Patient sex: M
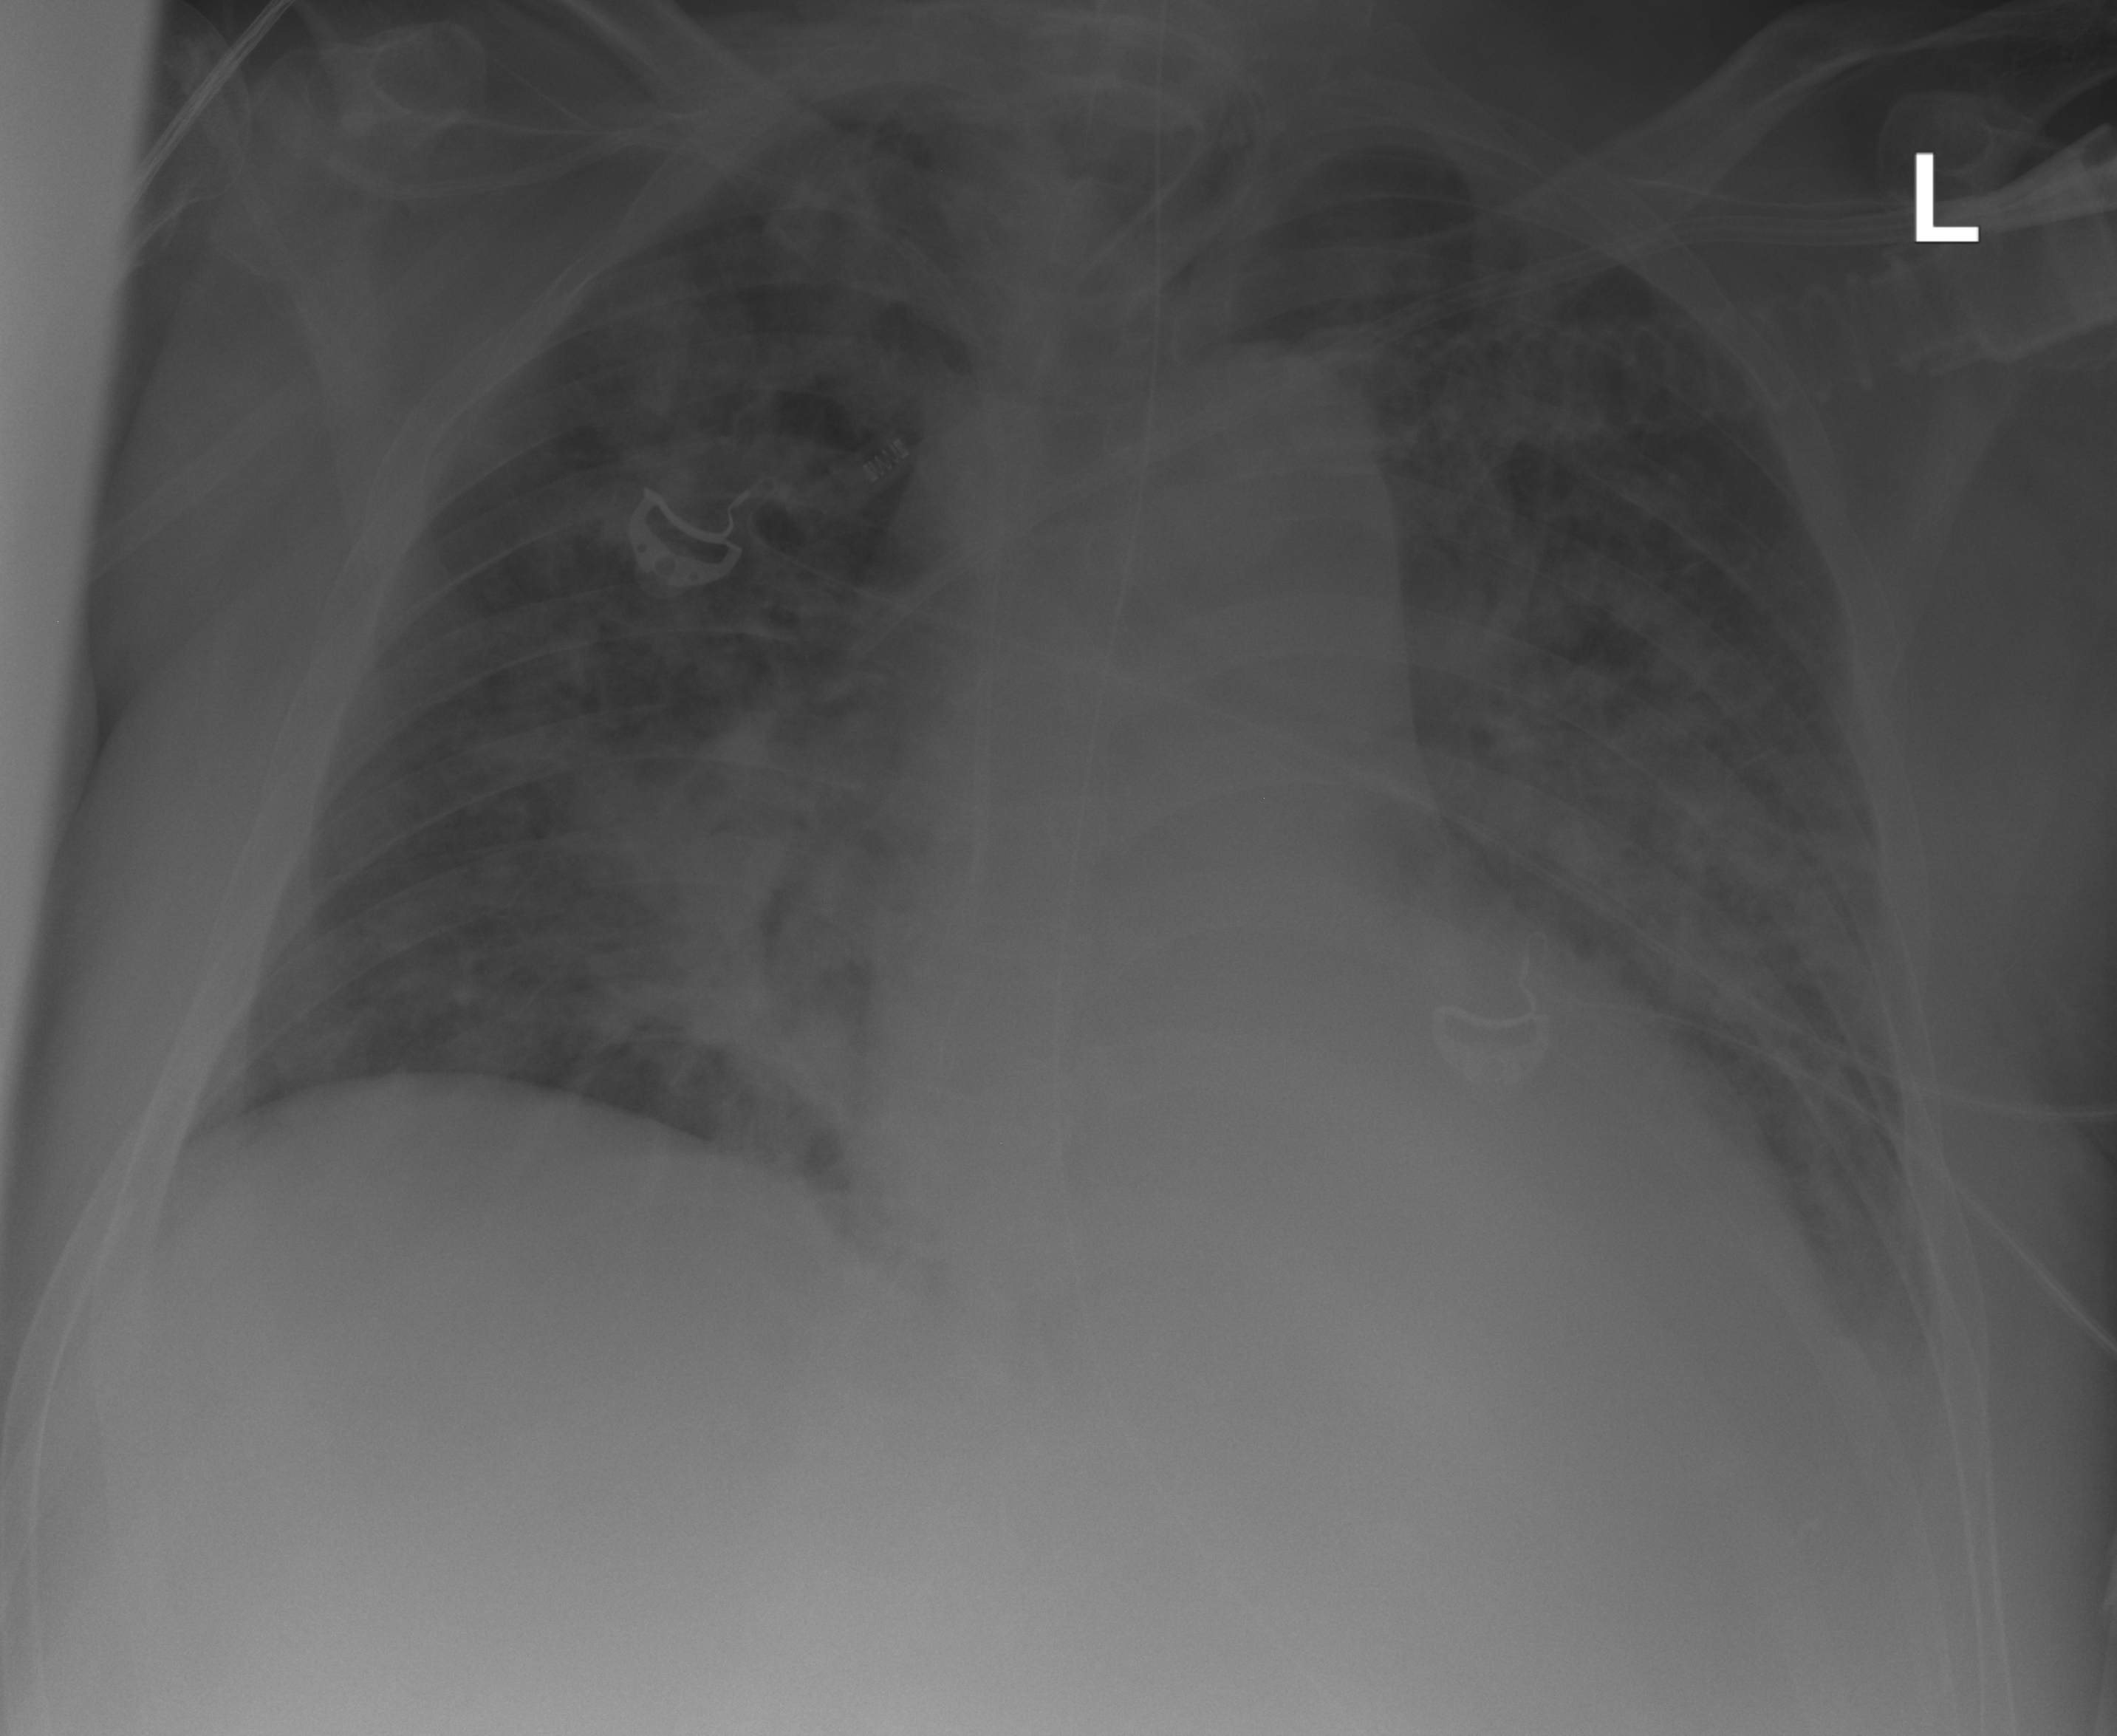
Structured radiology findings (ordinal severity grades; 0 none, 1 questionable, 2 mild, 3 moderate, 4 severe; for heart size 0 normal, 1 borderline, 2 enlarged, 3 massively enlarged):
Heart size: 0
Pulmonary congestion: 0
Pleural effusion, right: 0
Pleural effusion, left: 2
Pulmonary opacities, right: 3
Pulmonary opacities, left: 3
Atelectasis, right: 0
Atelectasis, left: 2